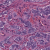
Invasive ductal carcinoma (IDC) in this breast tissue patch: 1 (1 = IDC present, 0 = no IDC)